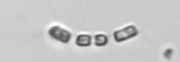
Label: Chaetoceros